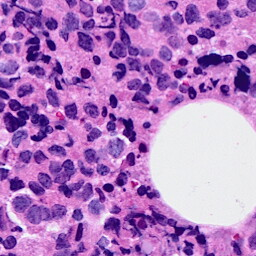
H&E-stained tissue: Breast